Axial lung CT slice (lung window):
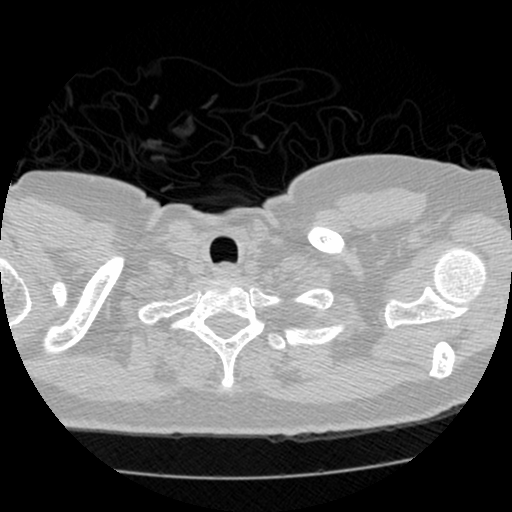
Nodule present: no